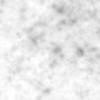
Label: no_change